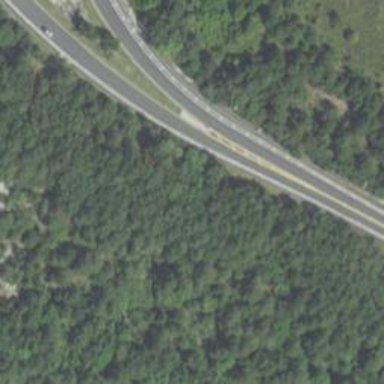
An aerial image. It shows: Secondary road with asphalt surface. It is expressway.